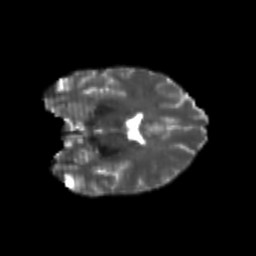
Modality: T2w
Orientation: coronal
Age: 22
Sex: female
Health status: healthy
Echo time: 0.074 s